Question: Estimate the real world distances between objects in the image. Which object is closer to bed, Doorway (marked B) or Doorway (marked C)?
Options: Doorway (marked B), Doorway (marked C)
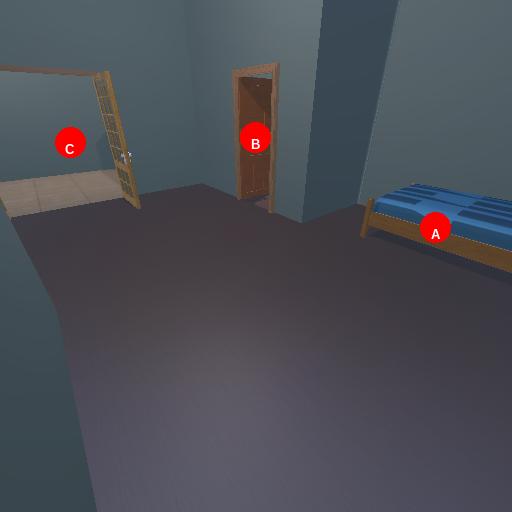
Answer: Doorway (marked B)